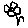
Label: flower